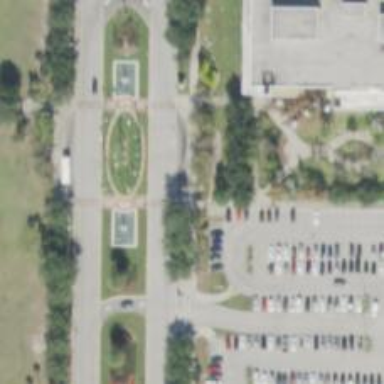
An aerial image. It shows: Footway that also serves as parkway.